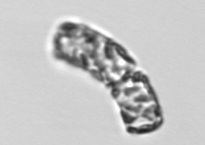
Label: Guinardia_striata